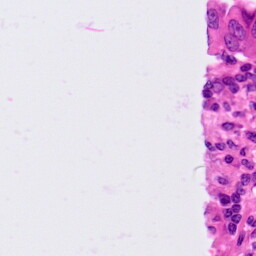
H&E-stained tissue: Lung